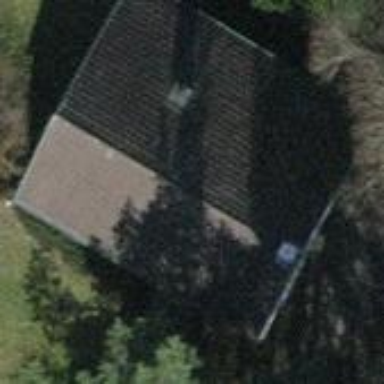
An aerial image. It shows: Building with tiled roof.